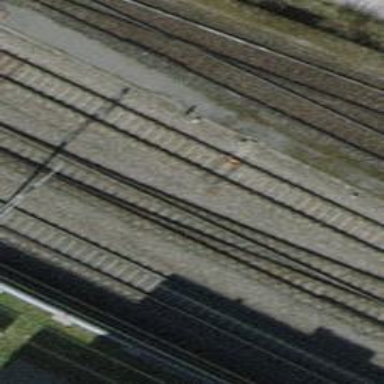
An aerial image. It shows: Wedge is used for the railway derail.